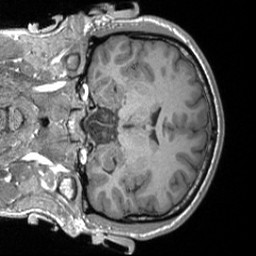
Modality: T1w
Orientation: coronal